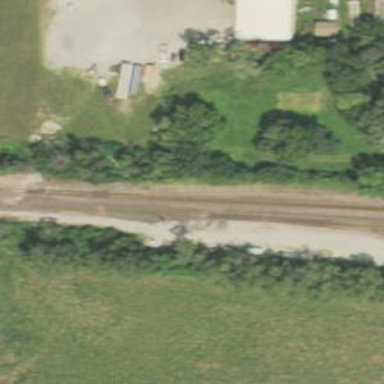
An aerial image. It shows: Railway track.